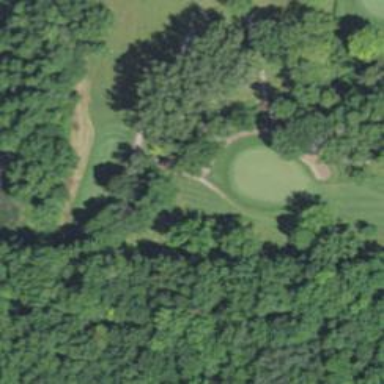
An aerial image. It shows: Golf cartpath that is also road path.